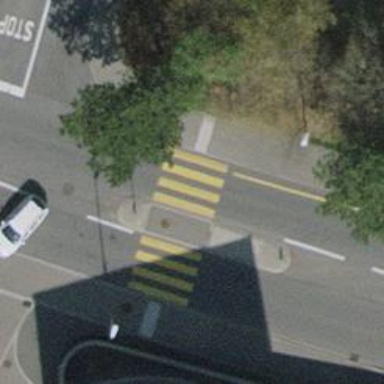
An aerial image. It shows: Kerb serving as barrier.